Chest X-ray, PA view. Patient: 48 years old, sex F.
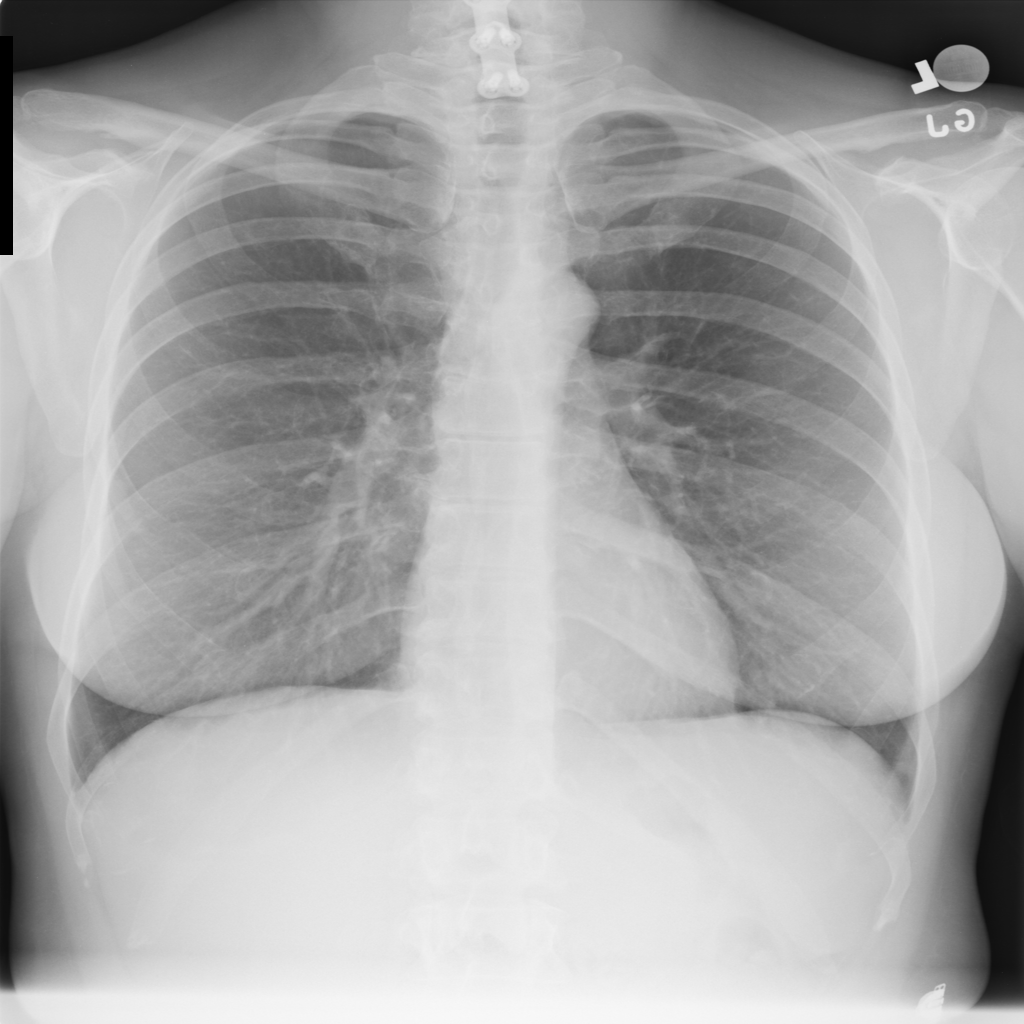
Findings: No Finding